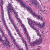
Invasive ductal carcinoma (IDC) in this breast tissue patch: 0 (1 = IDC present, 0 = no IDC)